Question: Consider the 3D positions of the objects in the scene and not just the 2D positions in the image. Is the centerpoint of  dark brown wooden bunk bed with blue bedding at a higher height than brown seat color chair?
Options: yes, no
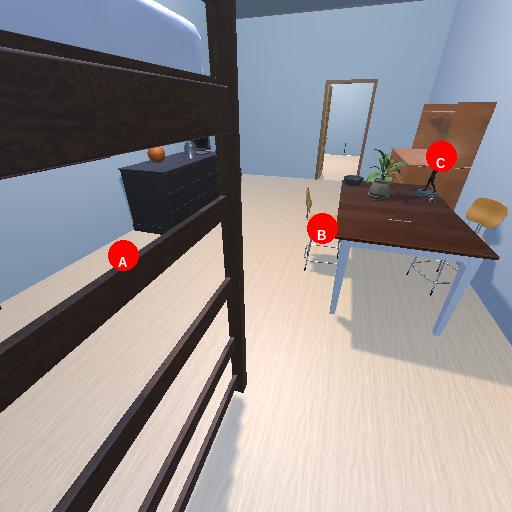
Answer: yes